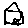
Label: house